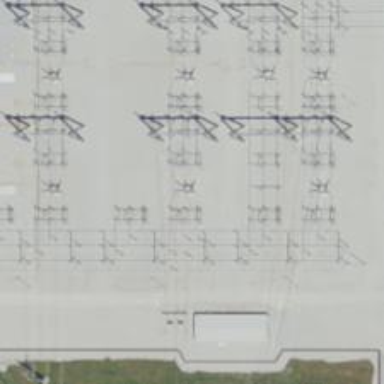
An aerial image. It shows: Switch used for power control.